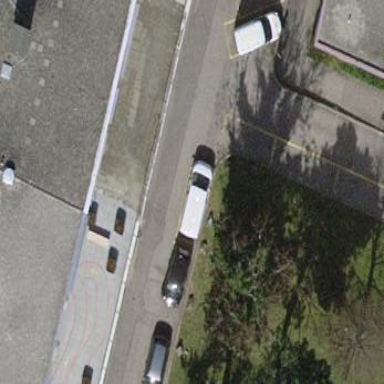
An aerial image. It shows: Parking lane area.